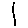
Label: line